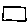
Label: square